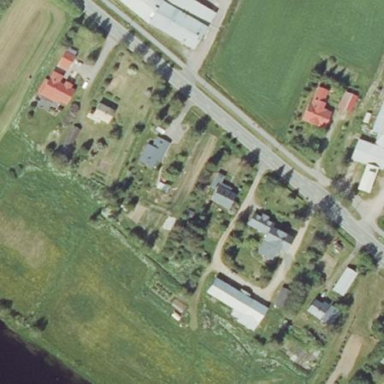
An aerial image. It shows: Residential area.